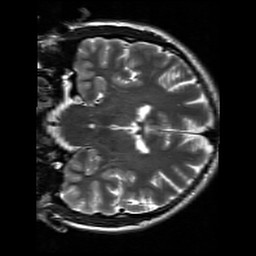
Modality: T2w
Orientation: coronal
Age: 26
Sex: male
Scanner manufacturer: siemens
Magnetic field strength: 3 T
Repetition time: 7 s
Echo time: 0.09 s